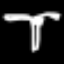
Label: palm tree